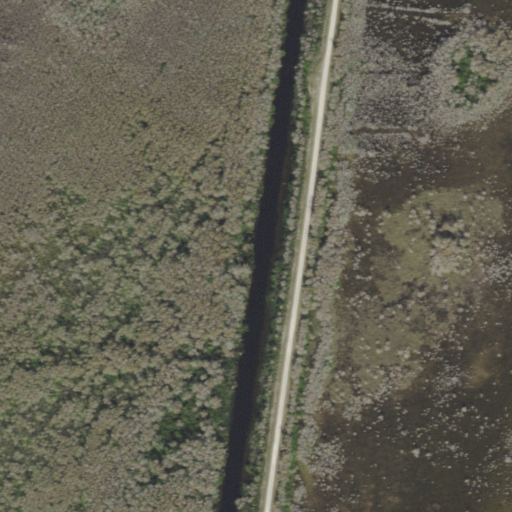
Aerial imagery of levee in Florida named Levee 28 containing herbaceous wetlands, woody wetlands, and open water